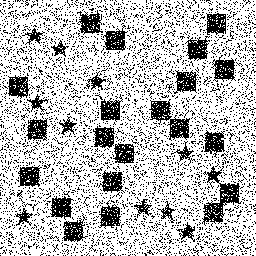
Squares: 21
Triangles: 0
Stars: 11
Total shapes: 32